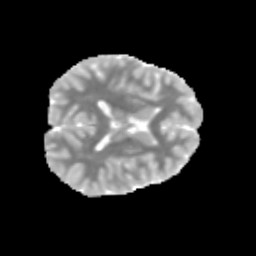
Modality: MD
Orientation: axial
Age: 11
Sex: male
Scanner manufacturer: siemens
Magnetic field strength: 3 T
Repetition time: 3.8 s
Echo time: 0.07 s